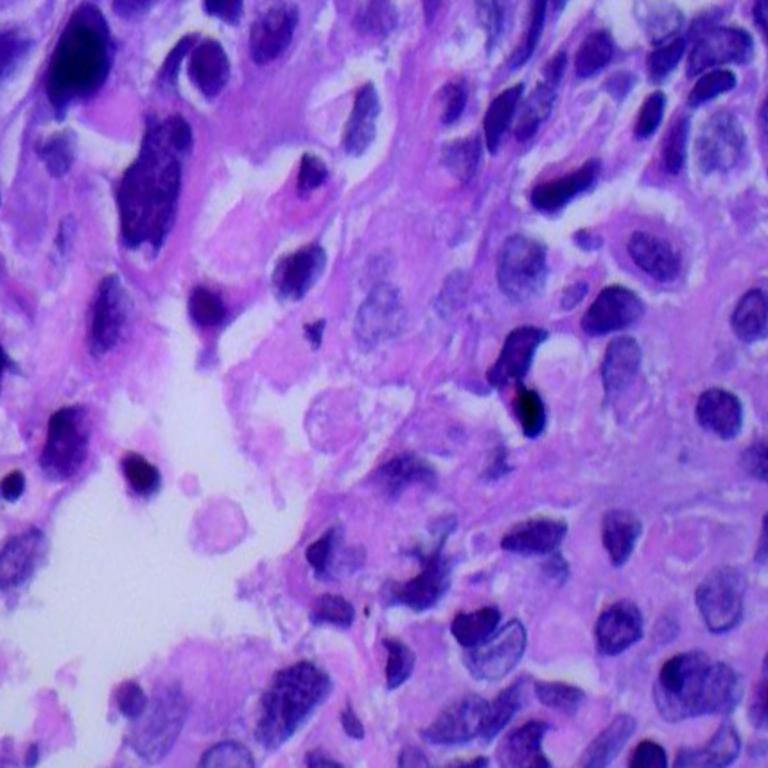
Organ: lung
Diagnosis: squamous carcinomas